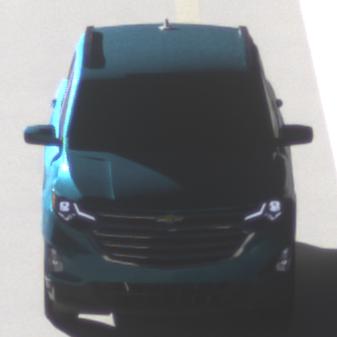
Make: Chevrolet
Model: Equinox
Detailed model: Gen. 2
Model produced from: 2015
Model produced until: 2017
Doors: 5
Color: blue
Road condition: dry road
Daytime: morning or afternoon
Contrast: high contrast